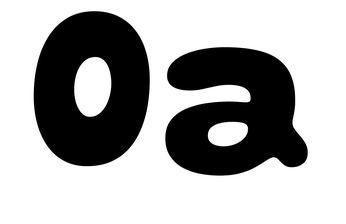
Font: Gluten_Bold